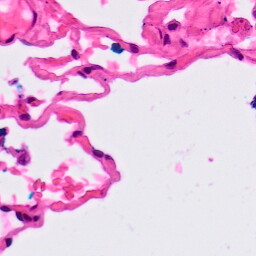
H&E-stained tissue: Lung